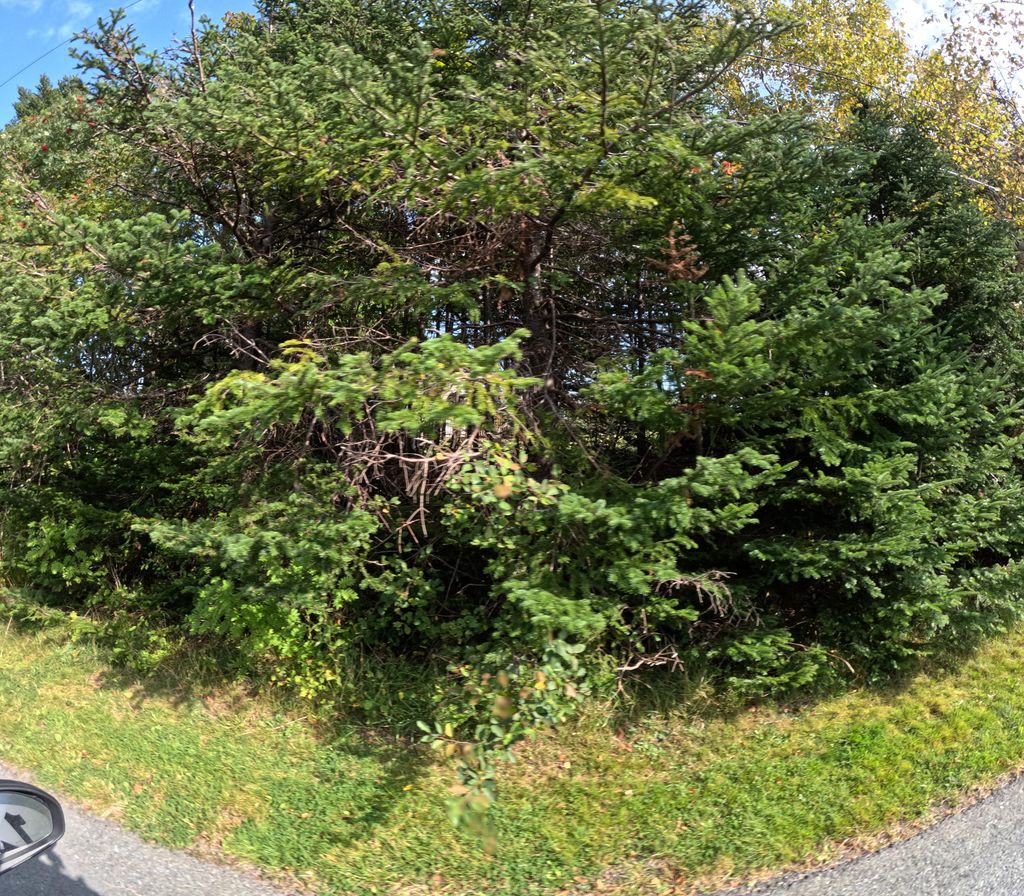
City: st_johns